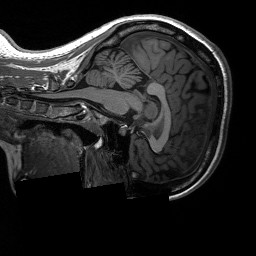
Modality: T1w
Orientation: sagittal
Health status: ill
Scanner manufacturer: siemens
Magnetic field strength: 3 T
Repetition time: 2.3 s
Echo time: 0.00226 s